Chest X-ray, AP view. Patient: 55 years old, sex M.
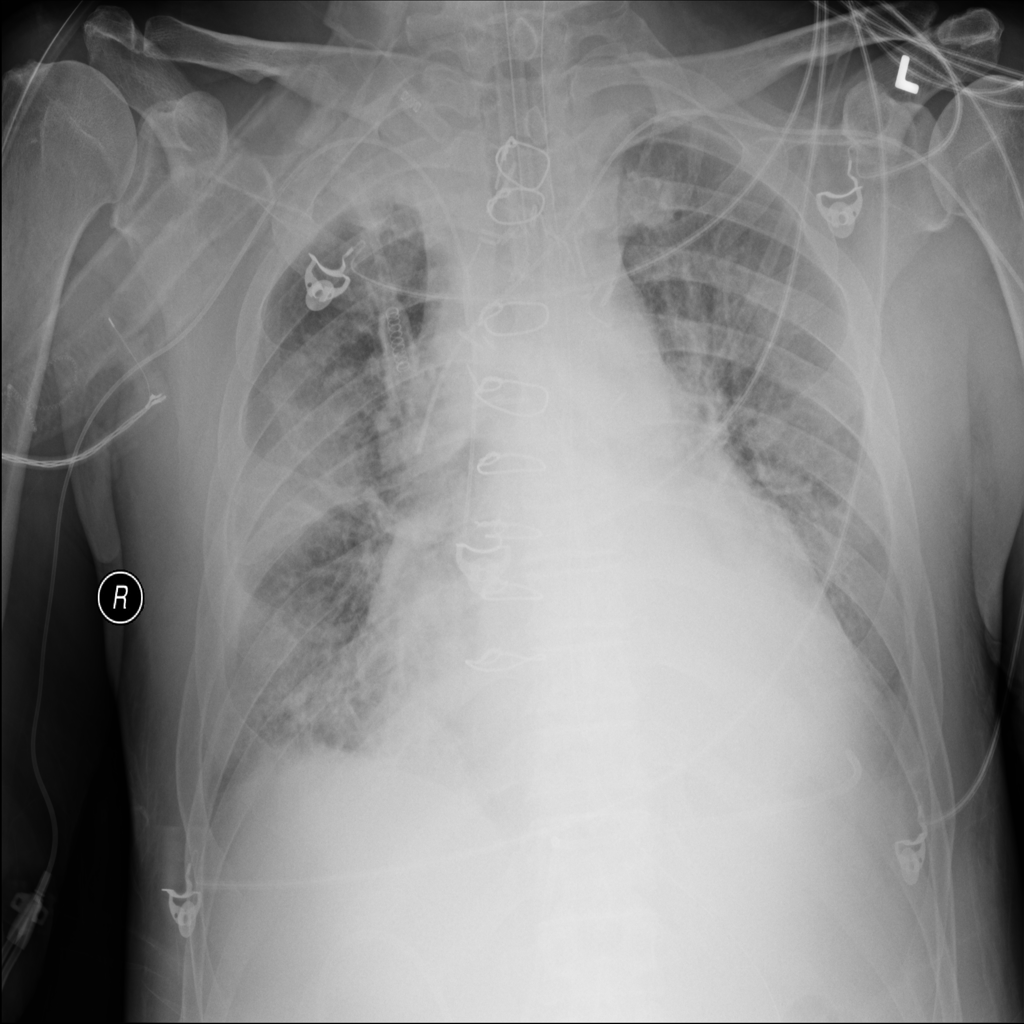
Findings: Atelectasis, Infiltration